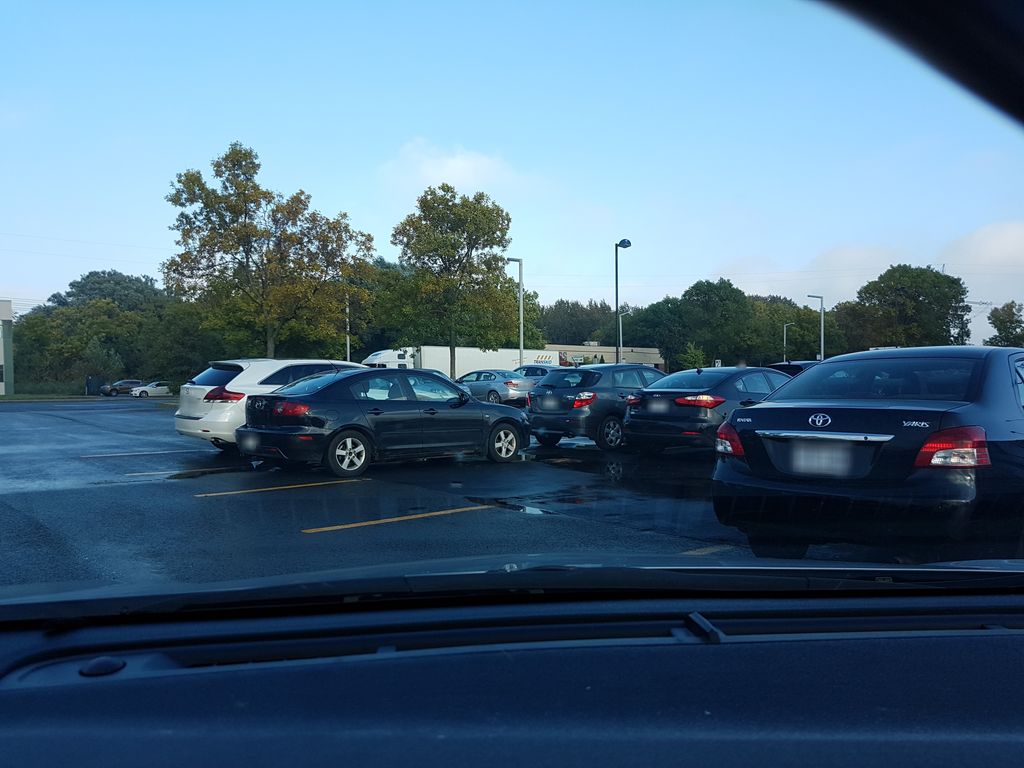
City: quebec_city